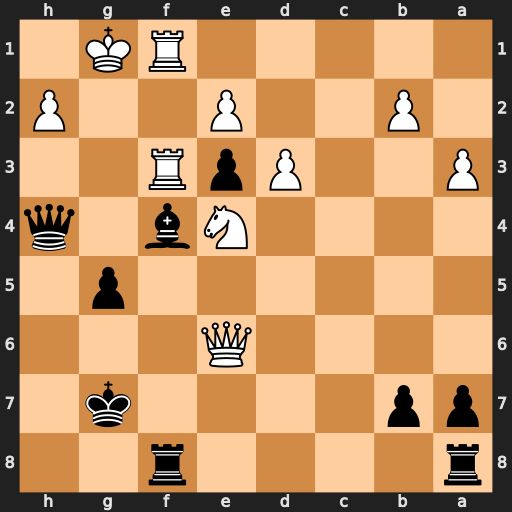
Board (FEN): r4r2/pp4k1/4Q3/6p1/4Nb1q/P2PpR2/1P2P2P/5RK1
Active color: b
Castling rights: -
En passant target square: -
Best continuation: Qxh2#